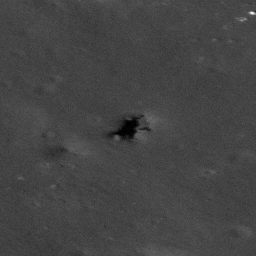
Pit: Picard 1
Host crater: Picard
Host type: impact_melt
Lunar coordinates: latitude 14.471, longitude 54.659